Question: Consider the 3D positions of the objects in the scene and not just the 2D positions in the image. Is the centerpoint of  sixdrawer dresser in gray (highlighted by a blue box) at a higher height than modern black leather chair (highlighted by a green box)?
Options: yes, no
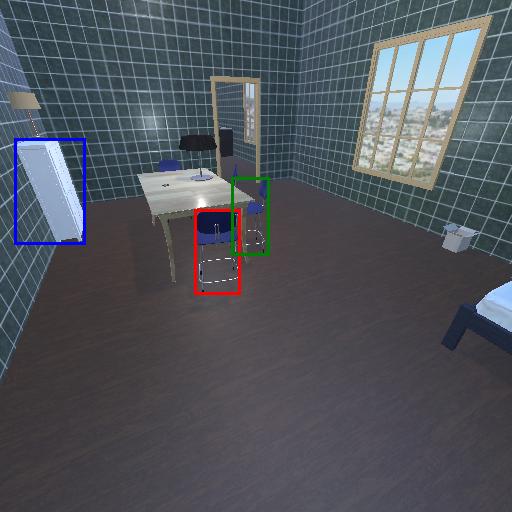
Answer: yes